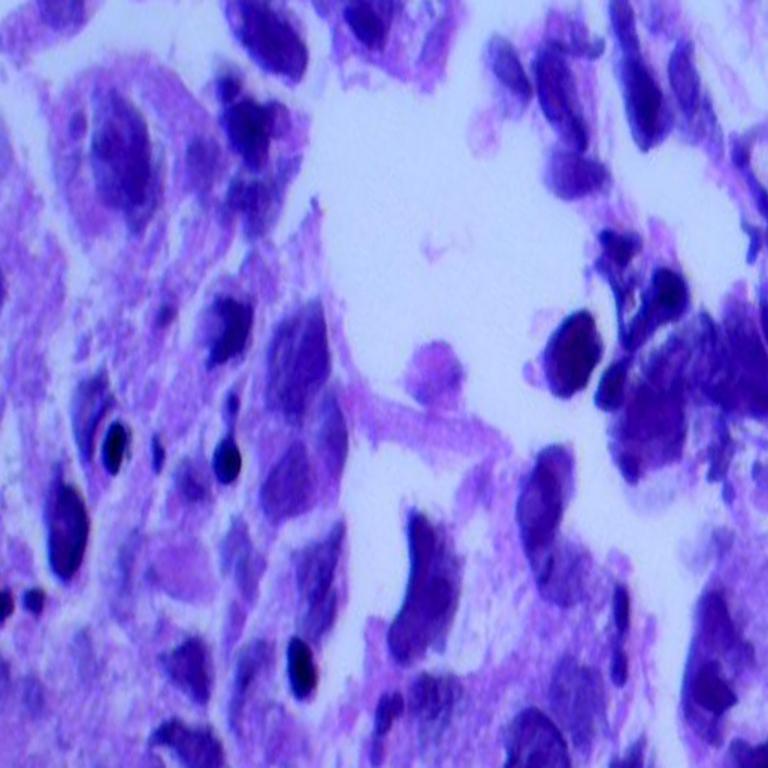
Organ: lung
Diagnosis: adenocarcinomas